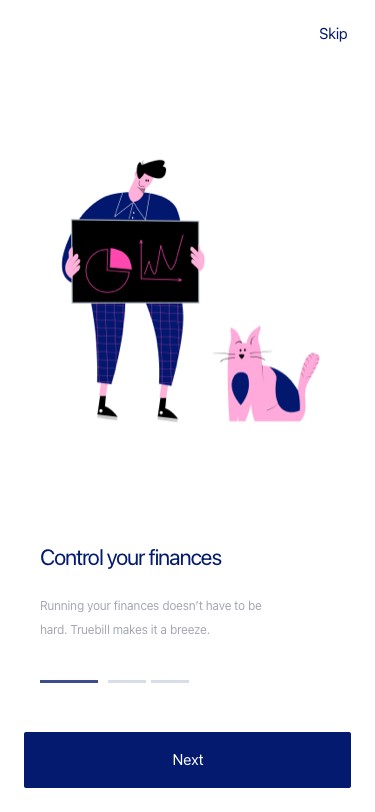
Text in this UI design:
Running your finances doesn’t have to be
hard. Truebill makes it a breeze.
Control your finances
Skip